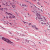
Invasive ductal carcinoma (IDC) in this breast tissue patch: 1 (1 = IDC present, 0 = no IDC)